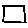
Label: square